Field crop: tomato
Growth stage: 1
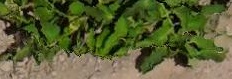
Species: tomato